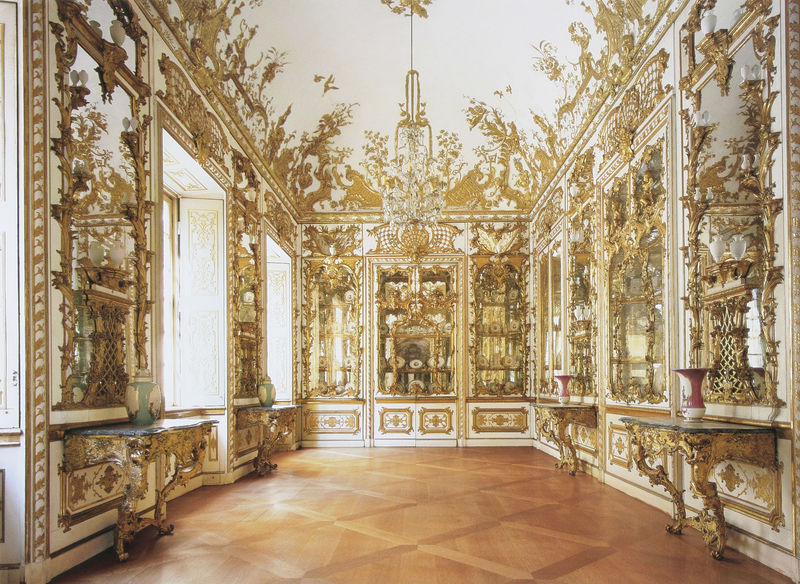
Titel: Das Schatzkabinett (heute Porzellankabinett)
Künstler: Francois d.Ä. Cuvilliés
Standort: München
Institution: Residenz
Schlagwörter: blau, blätter, vogel, weiß, fenster, frankreich, hell, holz, lampe, lampen, licht, marmor, raum, schmuck, tisch, tische, zimmer, gebäude, rot, schloss, malerei, muster, ornament, regal, barock, teller, innenraum, spiegel, spiegelung, vögel, zweige, sonne, boden, gold, interieur, decke, innen, pflanzen, rokoko, ranken, vase, beine, relief, parkett, saal, stille, jugendstil, salon, holzboden, floral, ornamente, verzierung, wandmalerei, kronleuchter, leuchter, lüster, stuck, vasen, innenansicht, zierlich, foto, gemustert, fussboden, gewölbe, porzellan, vergoldet, münchen, palast, palazzo, kunst, intarsien, schnitzerei, verziert, schnörkel, laibung, eiss, residenz, regale, konsolen, konsole, rokokko, museum, golden, fließen, sekretär, prunk, verzeirung, verziehrt, vergoldung, geschnitzt, kandelaber, golf, versaille, sockelzone, supraporte, punk, festsaal, fensteröffnungen, vitrinen, luster, spiegelsaal, blattgold, fold, geschnizt, louis xv, cuvillies, goldf, kristalllüster, stukatur, cuvillier, cuvilliers, kroinleuchter, lustre, marmortische, prunksaal, wandtische, täfelung, plafond, kristallleuchter, konsoltische, ermitage, wilhelm2, kronümgssaal